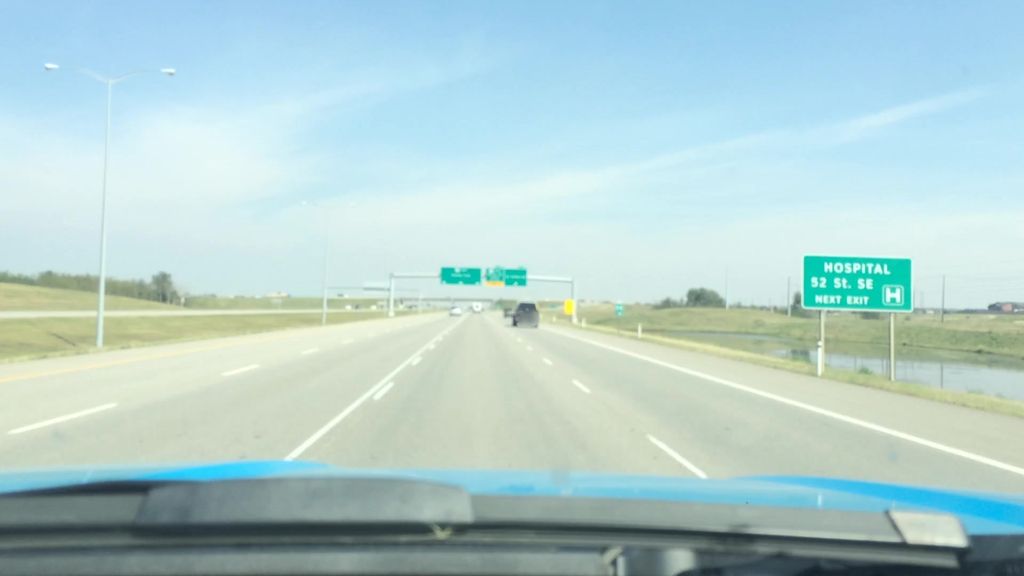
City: calgary